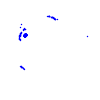
Particle: proton